Question: I have two .cpp files:
class.cpp
'''
#include "stdafx.h"
#include "vehicles.h"
#include <iostream>
#include <time.h>
using MAP_GRID = vector<vector<string>>;
using namespace std;
void print_terrain(MAP_GRID);
void set_position(MAP_GRID &, int, int, vehicles::position, string);
void random_position(MAP_GRID &, int, string);
MAP_GRID create_terrain();
MAP_GRID MAP = create_terrain();
int _tmain(int argc, _TCHAR* argv[])
{
tanks t34(12, 0.5, 21,6);
srand(time(NULL));
//set_position(MAP, 5, 5, t34.pos,"[x]");
random_position(MAP, 12, "[o]");
print_terrain(MAP);
//[...]
}
'''
and terrain.cpp
'''
#include "stdafx.h"
#include <iostream>
#include <vector>
#include "vehicles.h"
#define MIN_SIZE 6
#define MAX_SIZE 15
using std::vector;
using std::string;
using MAP_GRID = vector<vector<string>>;
int global_size;
void set_position(MAP_GRID &MAP, int x, int y, vehicles::position &pos, string object)
{
if (x <= MAP.size() || y <= MAP.size())
if (MAP[x][y] != "[ ]")
std::cout << "
Position is occupied" << std::endl;
else
{
MAP[x][y] = object;
pos.x.push_back(x);
pos.y.push_back(y);
}
else
std::cout << "\Choose correct position" << std::endl;
}
//[...]
'''
and also header file:
'''
#include <iostream>
#include <vector>
using namespace std;
using std::vector;
using MAP_GRID = vector<vector<string>>;
void change_position(MAP_GRID &, int, int);
class vehicles{
protected:
double durability;
double velocity;
public:
vehicles(double d, double v) : durability(d), velocity(v) {}
~vehicles() {}
void drive();
void info() { cout << durability << " " << velocity << "
"; }
struct position{
vector<int> x;
vector<int> y;
}pos;
};
class tanks:public vehicles{
private:
double damage;
public:
tanks(double dmg, double v, double d, int m) :vehicles(d, v), damage(dmg), ammo(m) {}
~tanks() {}
int ammo;
void shoot();
void info();
};
void tanks::shoot(){
if (ammo >= 0)
{
cout << "You deal " << damage << ". You have " << ammo << "ammo left.
";
ammo-=1;
}
else
cout << "You don't have ammo
";
}
void tanks::info(){
cout << "You velocity " << velocity << endl;
cout << "You durability " << durability << endl;
cout << "You damage " << damage << endl;
}
'''
The compiler (Microsoft Visual Studio 2013) gives me these errors:
'''
terrain.obj : error LNK2005: "public: void __thiscall tanks::info(void)" (?info@tanks@@QAEXXZ) already defined in class.obj
terrain.obj : error LNK2005: "public: void __thiscall tanks::shoot(void)" (?shoot@tanks@@QAEXXZ) already defined in class.obj
class.exe : fatal error LNK1169: one or more multiply defined symbols found
'''

I know it's a common question about this error, but I'm trying remove it, without success.
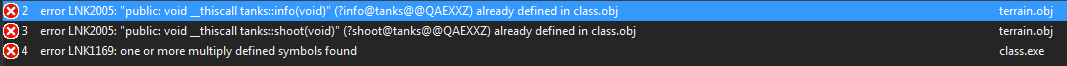
Answer: Move 'tanks::shoot()' and 'tanks::info()' to 'terrain.cpp' or 'class.cpp' file. Or create 'vehicles.cpp' and move definitions there.
You are including 'vehicles.h' from two source files, so both object files ('class.obj' and 'terrain.obj') have 'tanks::shoot()' and 'tanks::info()' defined, but there should be <URL>, hence the error.